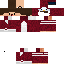
A male human skin with medium skin, wearing brown long hair dressed in a red hoodie and red pants, featuring a closed mouth.